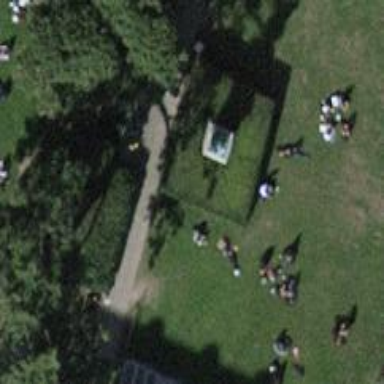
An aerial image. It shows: Historic memorial featuring statue.